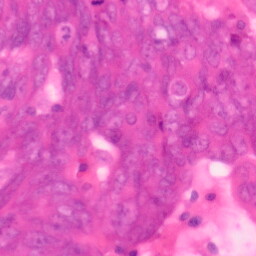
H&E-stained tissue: Colon